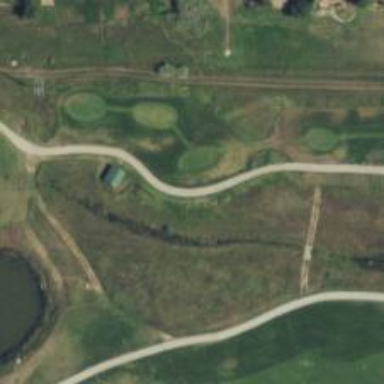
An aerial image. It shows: Well-maintained golf cart path. The track type is grade1.